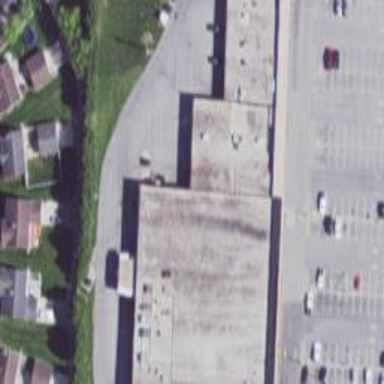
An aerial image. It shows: Retail building in mall.